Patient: sex M, age 42
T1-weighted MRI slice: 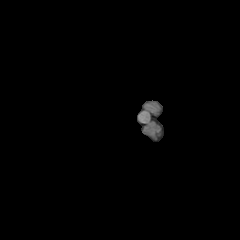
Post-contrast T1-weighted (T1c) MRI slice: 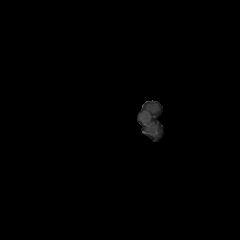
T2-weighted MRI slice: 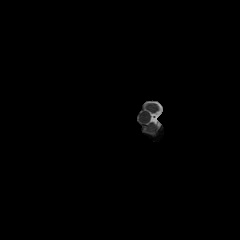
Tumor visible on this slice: no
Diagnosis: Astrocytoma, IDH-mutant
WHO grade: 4